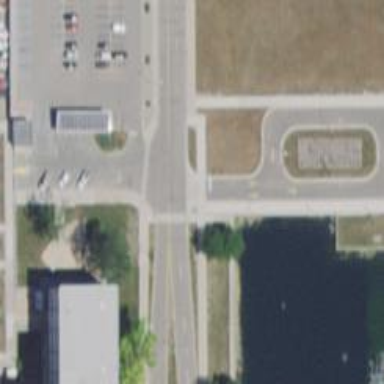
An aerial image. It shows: Service road with asphalt surface and separate sidewalk.